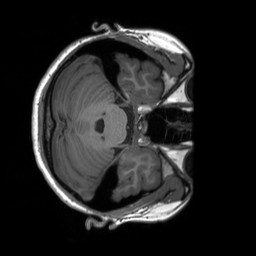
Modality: T1w
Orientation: axial
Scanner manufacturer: siemens
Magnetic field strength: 3 T
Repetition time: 2.3 s
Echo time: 0.00207 s